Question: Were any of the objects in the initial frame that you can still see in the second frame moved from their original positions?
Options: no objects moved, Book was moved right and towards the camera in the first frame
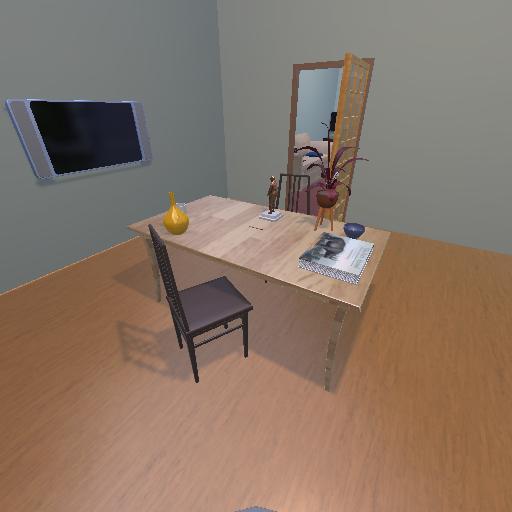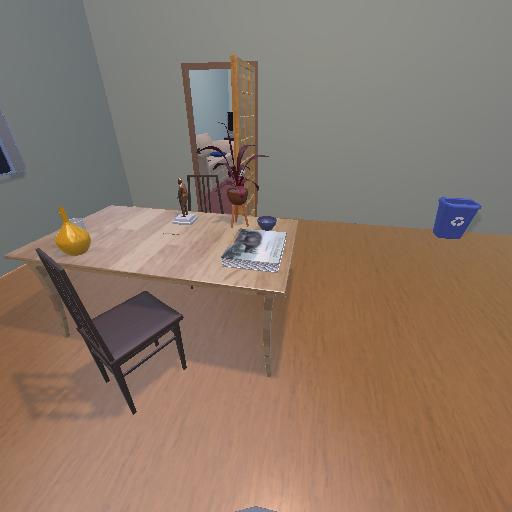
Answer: no objects moved